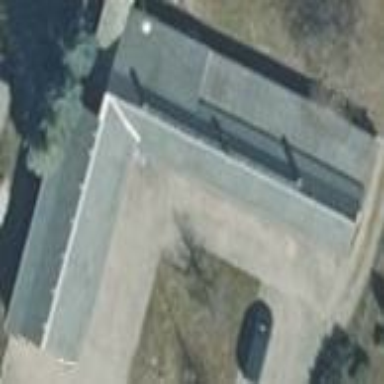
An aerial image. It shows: Fire station building.